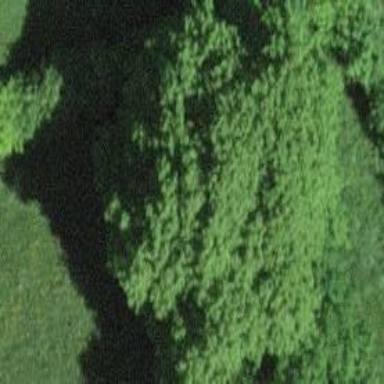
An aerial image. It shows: Single tag "natural: tree."